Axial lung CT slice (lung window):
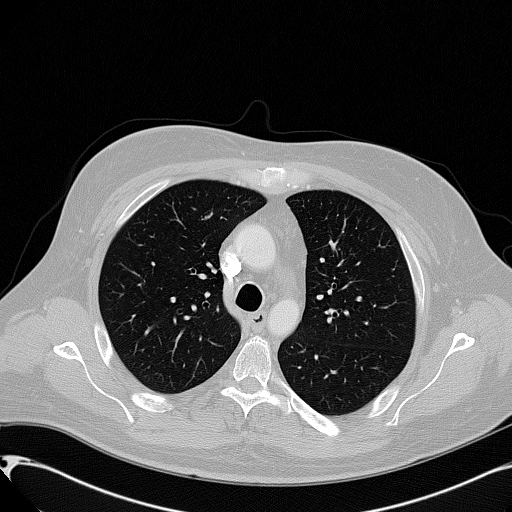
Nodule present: no